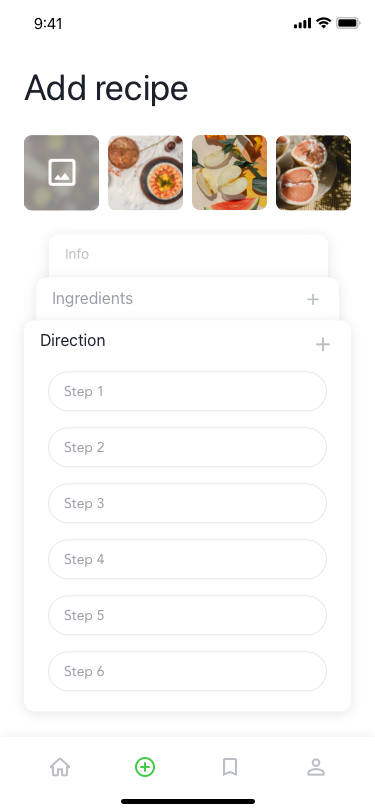
Text in this UI design:
Direction
Step 1
Step 2
Step 3
Step 4
Step 5
Step 6
Ingredients
Info
Add recipe